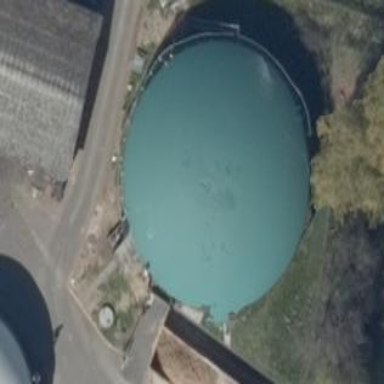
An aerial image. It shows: Building with covered reservoir that serves as generator. The roof of the reservoir is round in shape.